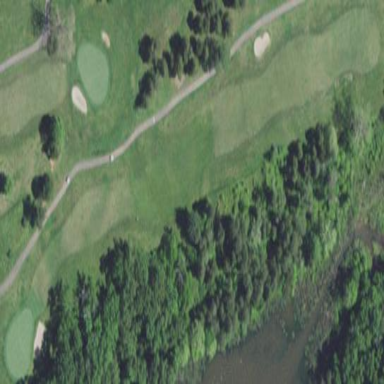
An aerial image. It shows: Golf fairway in the image.